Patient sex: M
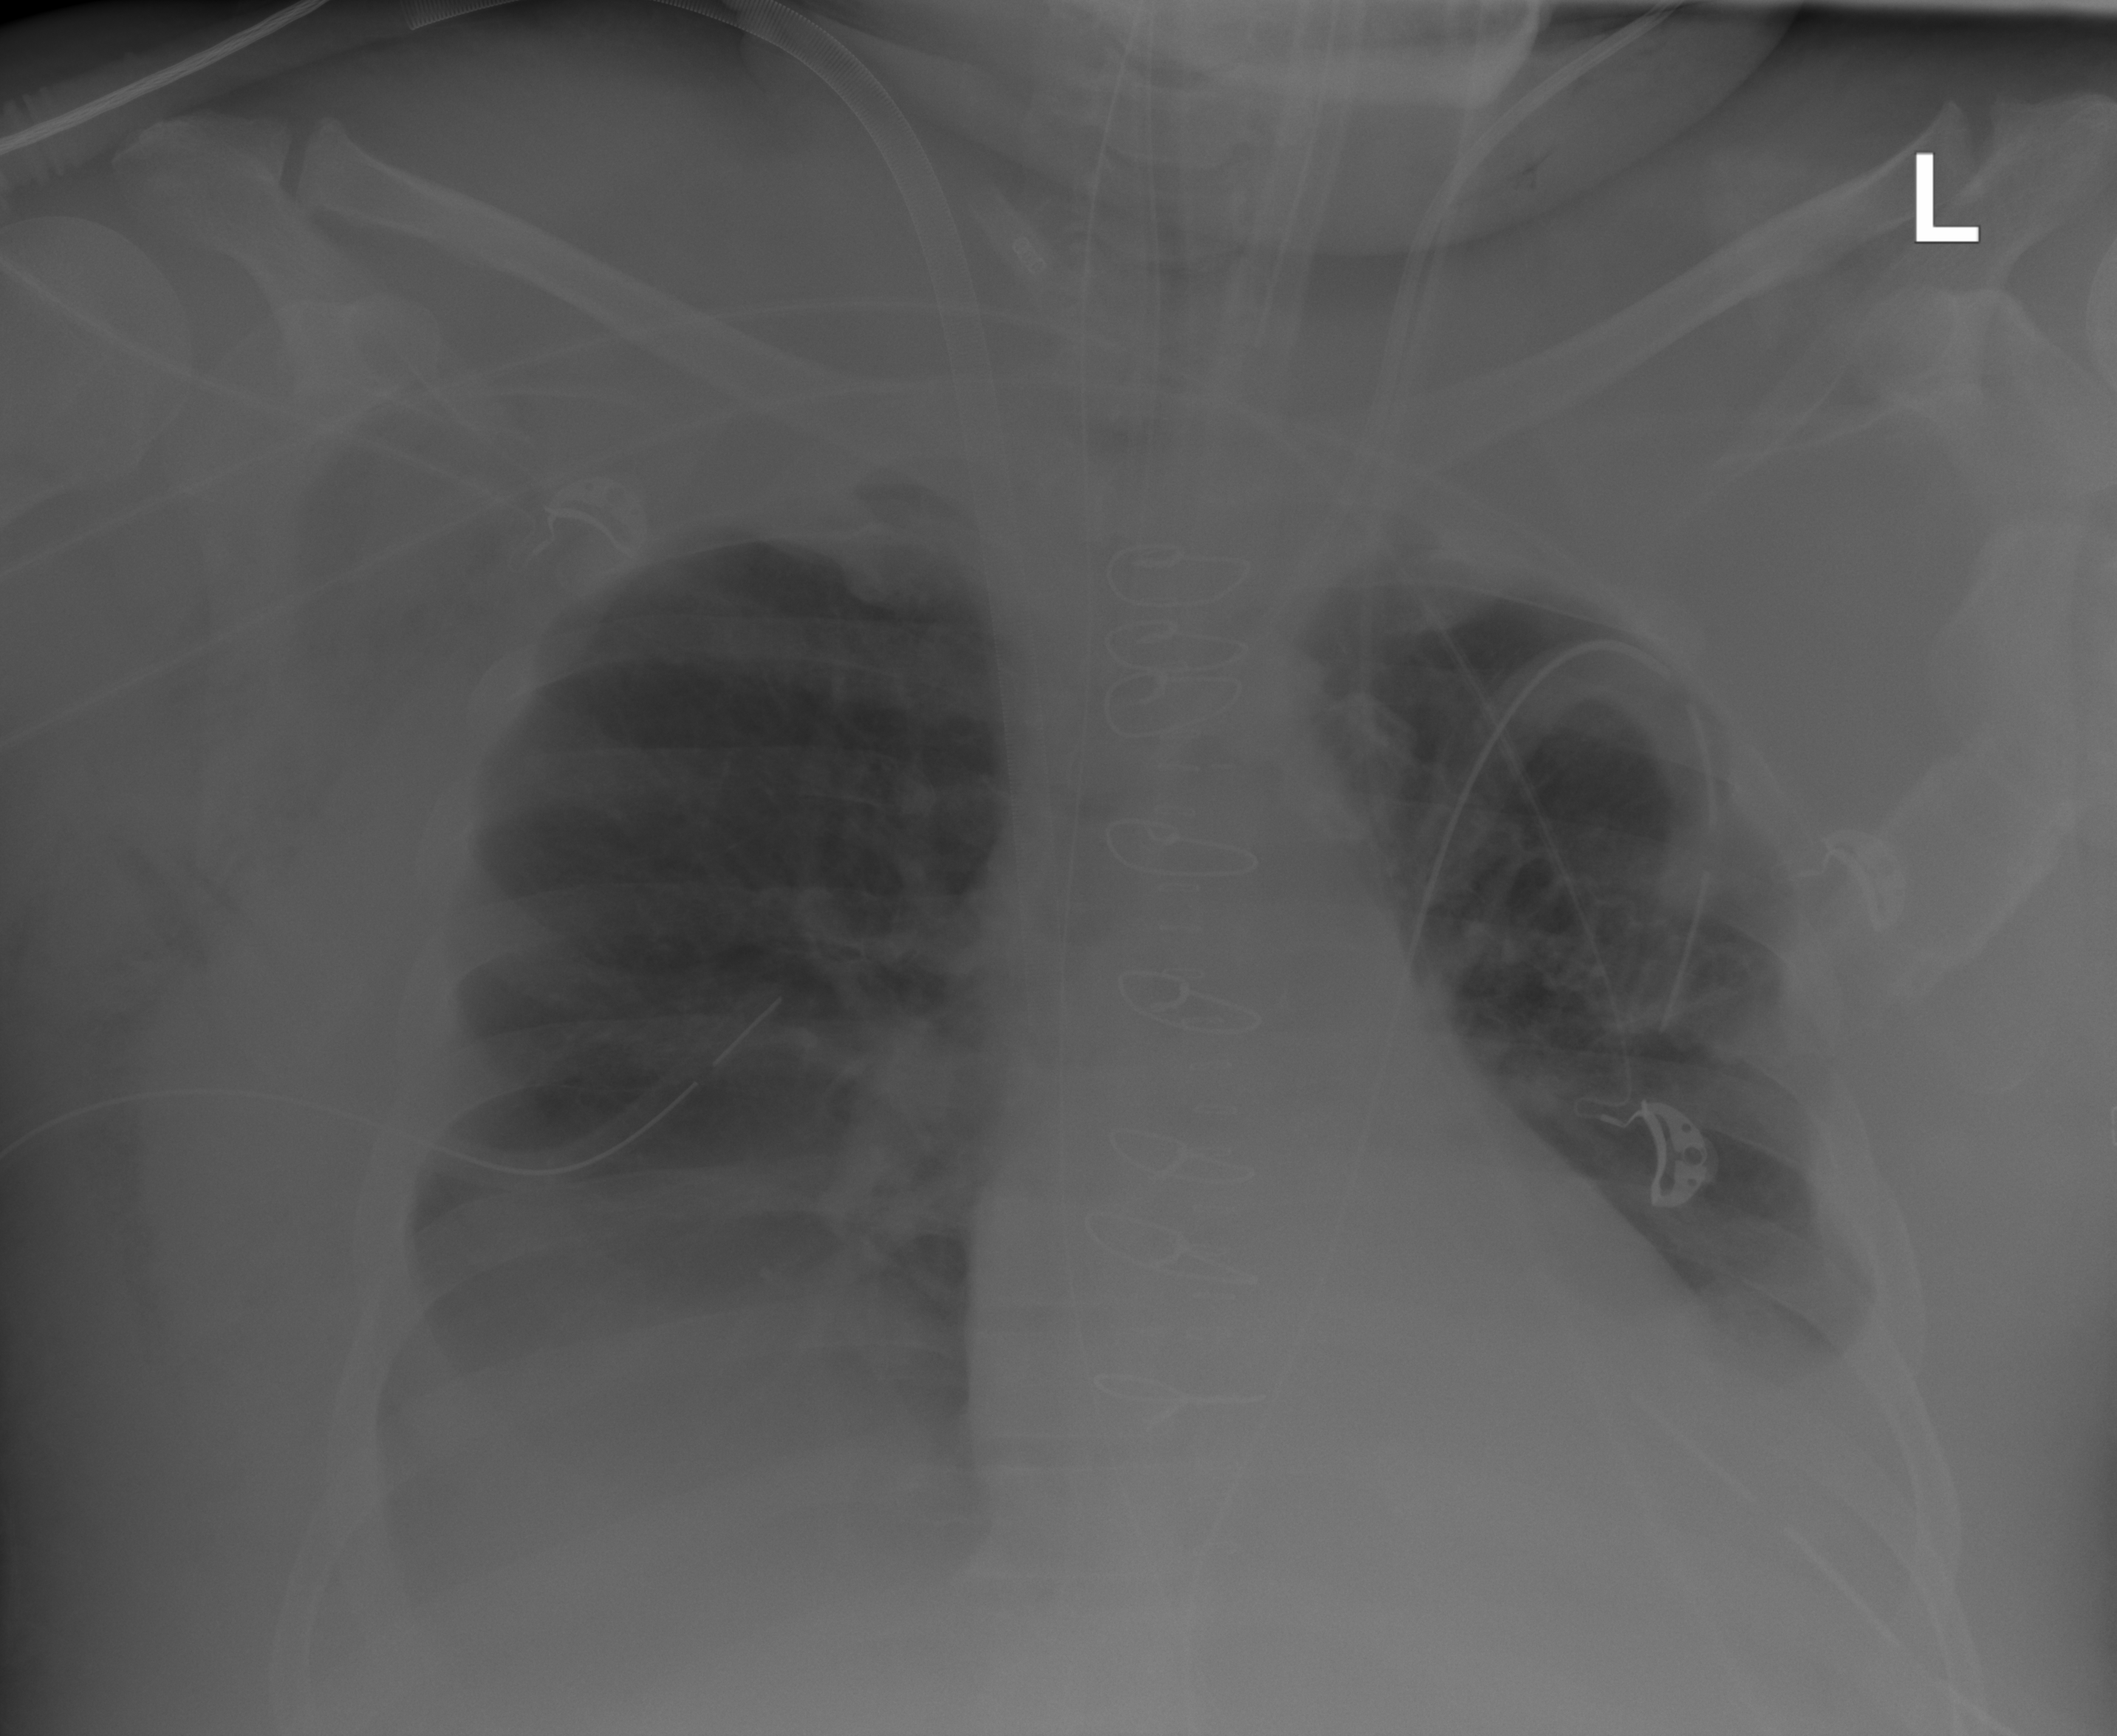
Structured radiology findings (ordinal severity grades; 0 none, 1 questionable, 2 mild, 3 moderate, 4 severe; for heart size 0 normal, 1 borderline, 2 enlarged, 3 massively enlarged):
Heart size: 2
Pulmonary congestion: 2
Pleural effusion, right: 3
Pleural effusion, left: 2
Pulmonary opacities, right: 0
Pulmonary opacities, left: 0
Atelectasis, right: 2
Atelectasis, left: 2